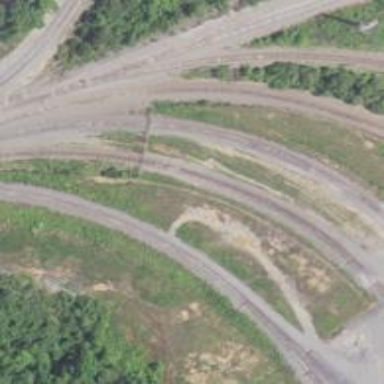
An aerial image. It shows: Railway spur service.